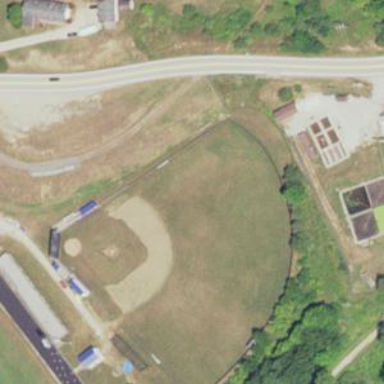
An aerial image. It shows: Baseball pitch for leisure land activities.